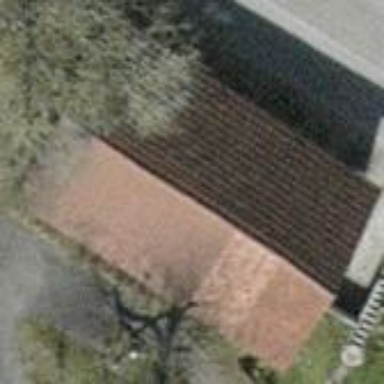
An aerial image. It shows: View of roof of building.